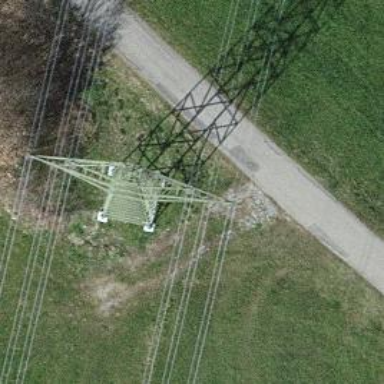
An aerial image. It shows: Power tower.